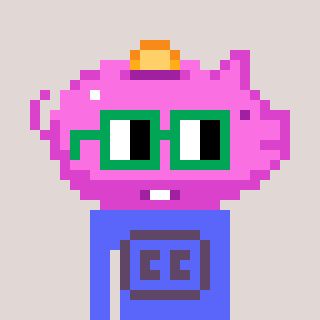
a pixel art character with square green glasses, a piggybank-shaped head and a purple-colored body on a warm background